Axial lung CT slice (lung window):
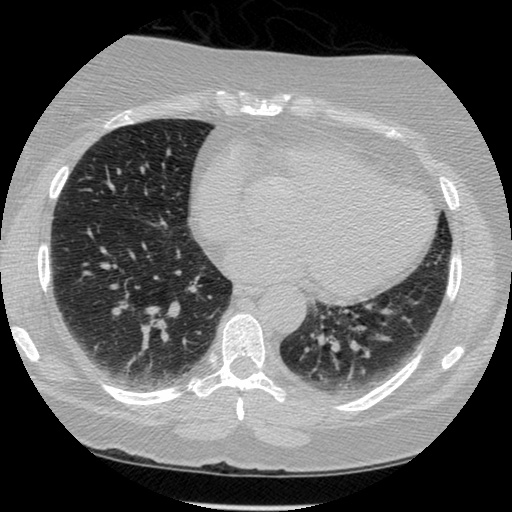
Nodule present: no